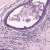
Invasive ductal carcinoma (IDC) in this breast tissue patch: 0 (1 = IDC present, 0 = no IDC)